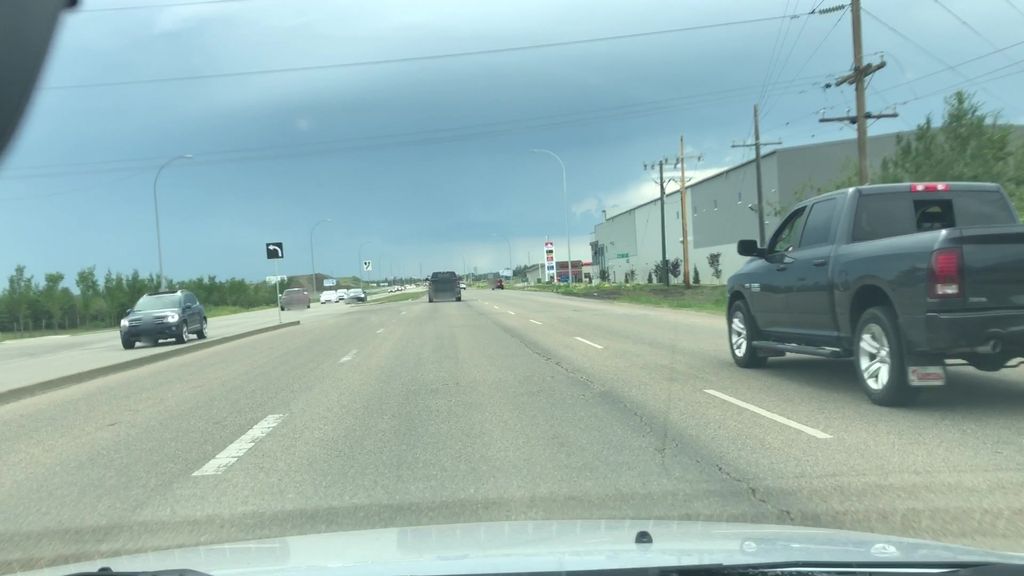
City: edmonton